Aerial crown-view tile of a tropical tree (Barro Colorado Island, Panama), acquired 20250616:
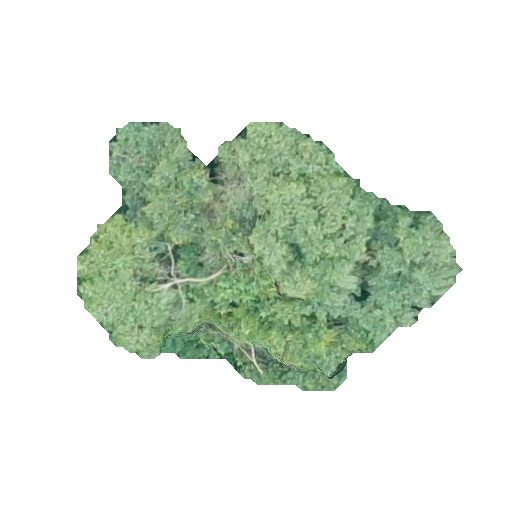
Species: Chrysophyllum cainito
GBIF accepted scientific name: Chrysophyllum cainito
Crown area: 101.728 m²